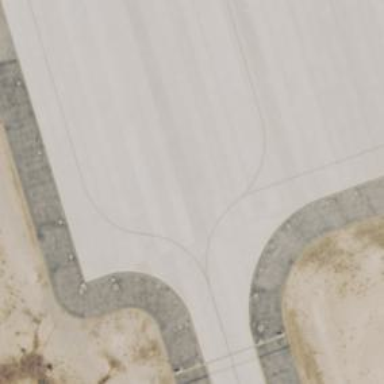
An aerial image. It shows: Image of taxiway at airport.